Question: Thanks in advance for your time!
Xcode Version 5.1.1 for iOS 7+ applications, ARC enabled.
I am researching the best pattern for switching between multiple UIViewControllers without using a UINavigationController or a UITabBarController; best being with respect to memory allocation and release. I am staying away from navigation and tab bar because they use their own navigation objects and take up real estate on the screen.
For the sake of testing I made two test projects. With two UIViewControllers, two UIButtons and two UILabels...
1) Uses a triggered segue that was set up by CTRL-dragging a UIButton to the next UIViewController and selecting "modal". And to return, a UIButton's Touch Up Inside IBAction is used to dismiss the second UIViewController, i.e.
'''
- (IBAction)pressedButtonGoToTwo:(UIButton *)sender
{
[self dismissViewControllerAnimated:true completion:nil];
}
'''
2) Uses a transitional view controller described in this SO post: <URL>. To go to the second UIViewController a UIButton's Touch Up Inside IBAction is used, i.e.
'''
- (IBAction)pressedButtonGoToOne:(UIButton *)sender
{
UIStoryboard *mainStoryBoard = [UIStoryboard storyboardWithName:@"Main" bundle:nil];
TBAViewController *vc2 = [mainStoryBoard instantiateViewControllerWithIdentifier:@"TBAViewController2"];
TBAAppDelegate *tbaAppDelegate = [UIApplication sharedApplication].delegate;
[tbaAppDelegate.transitionController transitionToViewController:vc2 withOptions:UIViewAnimationOptionTransitionFlipFromBottom];
}
'''
And to return, a UIButton's Touch Up Inside IBAction is used on the second UIViewController, i.e.
'''
- (IBAction)pressedButtonGoToOne:(UIButton *)sender
{
UIStoryboard *mainStoryBoard = [UIStoryboard storyboardWithName:@"Main" bundle:nil];
TBAViewController2 *vc1 = [mainStoryBoard instantiateViewControllerWithIdentifier:@"TBAViewController"];
TBAAppDelegate *tbaAppDelegate = [UIApplication sharedApplication].delegate;
[tbaAppDelegate.transitionController transitionToViewController:vc1 withOptions:UIViewAnimationOptionTransitionFlipFromBottom];
}
'''
A TransitionController UIViewController type class is defined in the project.
--
I understand there are countless ways of doing this, e.g. unwind UIViewController. But these are two ways I am most familiar with.
Instruments Allocations analysis was used to make the following plots of memory allocation and release profiles using an actual iPhone 4 (not simulator).
1) The net change of 11.96kB was noted after 12 transitions from the first to the second UIViewController.
2) The net change of 54.66kB was noted after 6 transitions from the first to the second UIViewController (realized there were only 6 at time of post, because after switching to the second UIViewController the allocated memory for the first is released).

--
My interpretation of the plots is that both approaches work reasonably well, however none of them result in a net zero memory allocation change.
(1) shows that the first UIViewController is always allocated and the second UIViewController is allocated and dismissed.
(2) shows that the transitional UIViewController is allocated for each transition between either the first or second UIViewControllers. However, whenever either are allocated the transitional UIViewController is dismissed, i.e. the memory profile looks like a step up and immediately down, not like in (1), where the step up lasts until the second UIViewController is dismissed.
The tests were performed on an actual iPhone, so a Memory Warning was not captured on the plots. However, on a simulator when the Memory Warning is triggered, some additional memory is released but it never gets back to the baseline.
--
My questions specifically...
Q1) Are these results acceptable?
Q2) Is a net zero memory change not achievable in the real world? If so, then what is an acceptable amount of memory leaked for an actual app with lots of objects per UIViewController? 100kB, 200kB...?
Q3) What design pattern should I be using? Are there others? More efficient?
Thanks again guys.
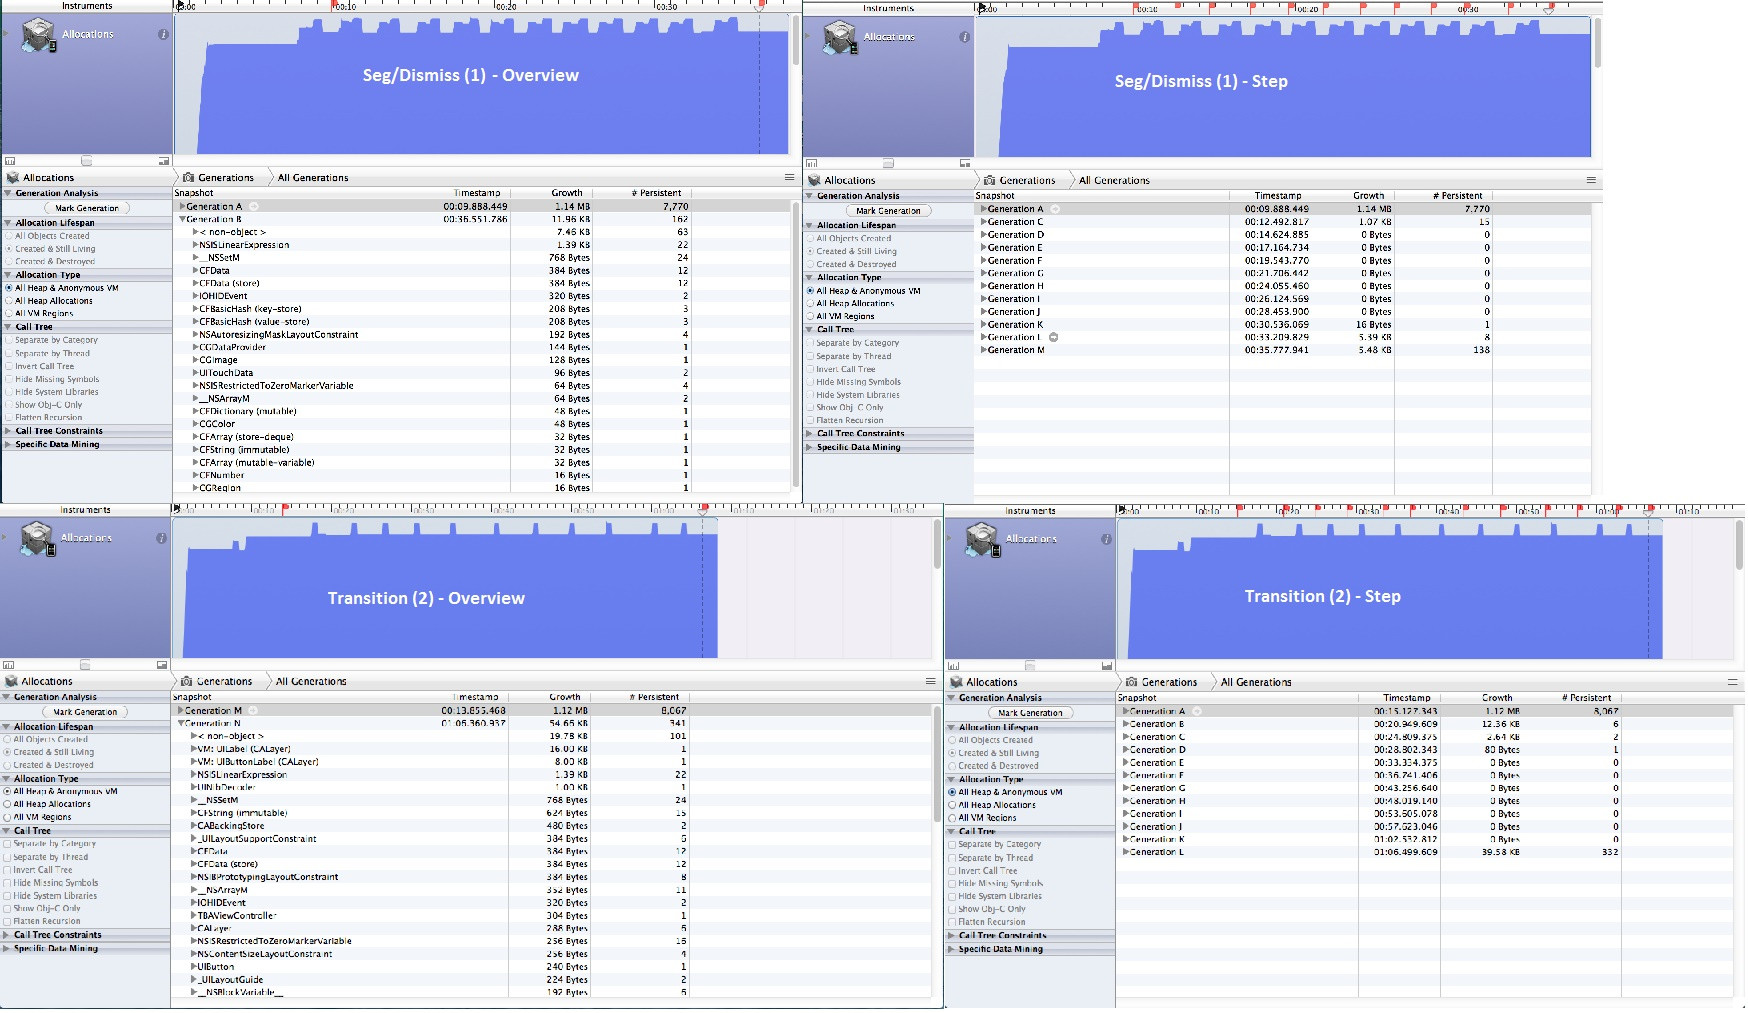
Answer: An intriguing problem. Here are some thoughts:
1) Looks like you're using a storyboard. Storyboards are strange beasts in the iOS ecosystem. They are like nibs, but appear to have additional caching logic in place beyond the norm. I would attempt to reproduce your results without using a storyboard and see what you get.
2) The second version with the transition controller makes sense you'd take up more memory because you now have an additional view controller in play beyond the original two, so that will take up extra memory.
Overall you're going to have some memory growth in the application as the OS builds out its caches, along with the runtime caching things for you. Depending on the size of the application, you might have 50k or 5000k memory growth. In this particular scenario, I would see 15-30k worth of growth being acceptable.